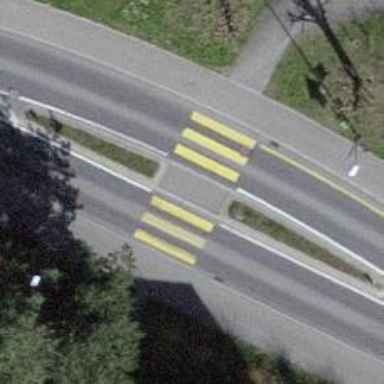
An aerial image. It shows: Uncontrolled zebra crossing with marked island on the road.